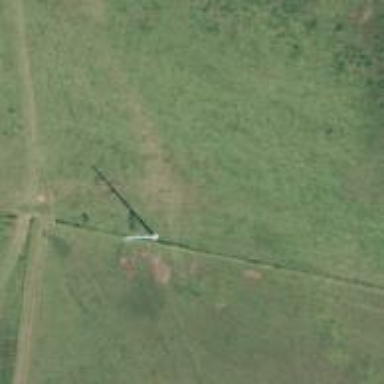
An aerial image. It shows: Power pole.